Question: - - -
With git-flow we are supposed to deploy the release (or master) branch in production. ( two different pipelines,one for continuous integration (branch develop) and one for continuous delivery (branch master).
is if the tests pass in develop. I would make the CI server create a release branch commit. And deploy the updated release branch points to my productions staging slot. After business approval would get deployed to production.
This means and re-run all the tests on staging slots of production environment. If it fails, it will report and delete the release branch, otherwise it will create the release point,trigger network swap and merge it to master.
What is the pros and cons to this approach ? What is the best practice ?
> Do we really need the release branch especially where feature toggles to separate releases ? ( there are multiple people working on the same project )
<URL>
][2
- <URL>
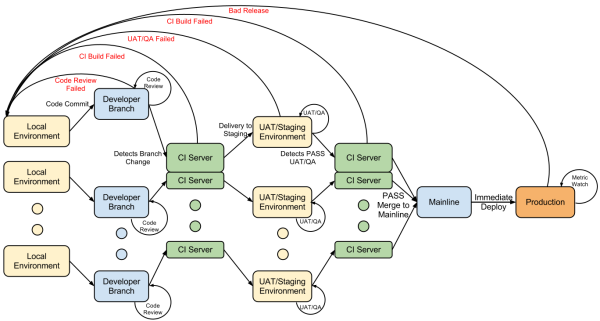
Answer: Typically I would create/cut a release branch when you think the code is close enough to stable. Then you need to refine that branch until it's release-ready. You would do extensive regression testing after this and then finally tag it and release it.
If you're doing true continuous releases then you might be skipping a lot of that testing so there isn't really a big point in even having a release branch. It's a lot riskier but you can do it if it fits your model.